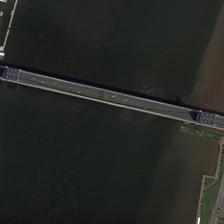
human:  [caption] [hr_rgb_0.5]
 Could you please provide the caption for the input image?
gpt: several marinas are situated on the left side of the river .

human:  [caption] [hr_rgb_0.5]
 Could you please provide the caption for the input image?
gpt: a bridge is on a river with a port in one side and a baseball field in the other .

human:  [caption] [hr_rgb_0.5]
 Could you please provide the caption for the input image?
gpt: two ports are in one side of a river with a bridge .

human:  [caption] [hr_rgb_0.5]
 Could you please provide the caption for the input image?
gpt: a long bridge and mang ships stop at its exit .

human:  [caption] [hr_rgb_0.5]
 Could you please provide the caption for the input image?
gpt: a long bridge is on a river with a port .